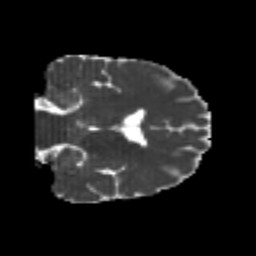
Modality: MD
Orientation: coronal
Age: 25
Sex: male
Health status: healthy
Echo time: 0.074 s